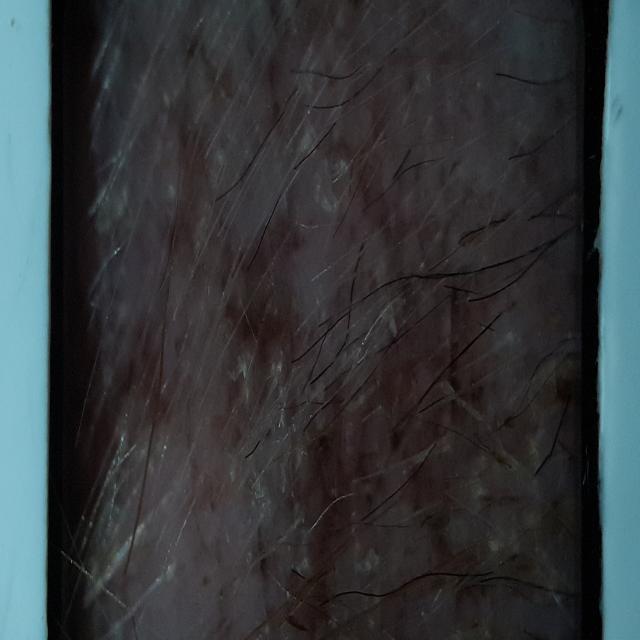
Canine fungal skin infection — characterized by alopecia, scaling, crusting, and circular lesions. Common agents include Malassezia and Candida species.